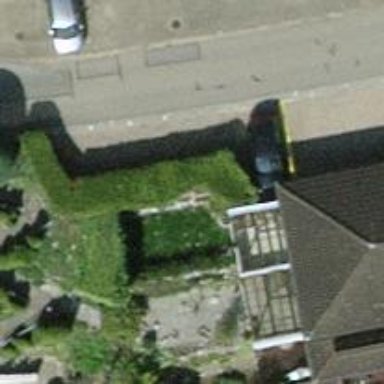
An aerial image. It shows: Hedge barrier.